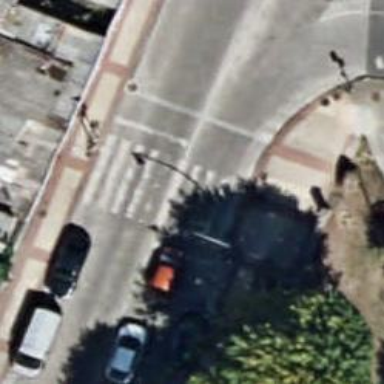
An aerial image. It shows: Road with traffic signals.